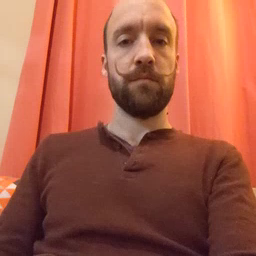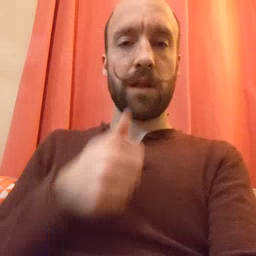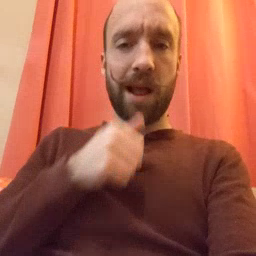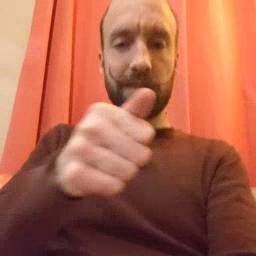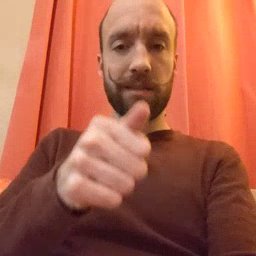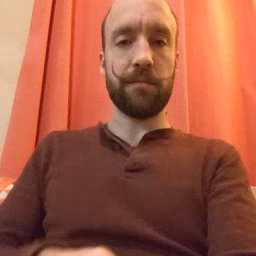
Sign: hide